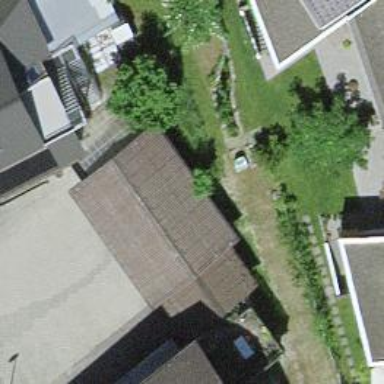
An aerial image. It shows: Garage.